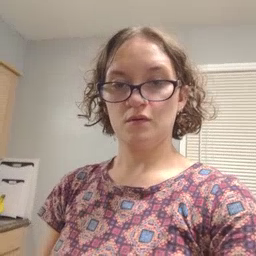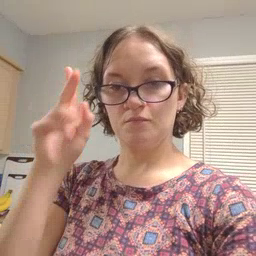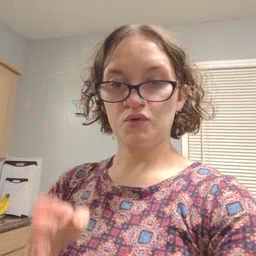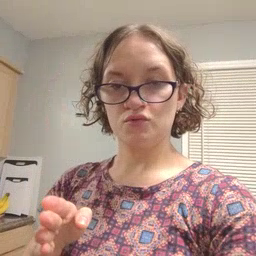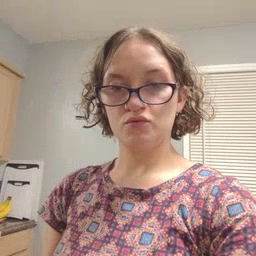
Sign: person